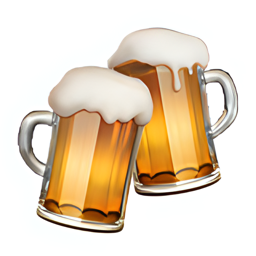
Name: clinking beer mugs
Emoji: 🍻
Group: Food & Drink
Sub-group: drink